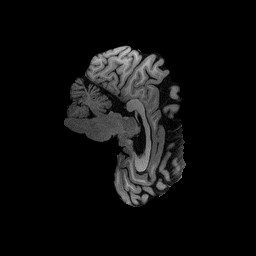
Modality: T1w
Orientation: sagittal
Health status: healthy